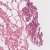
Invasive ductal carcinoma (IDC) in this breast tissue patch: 0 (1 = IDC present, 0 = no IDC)